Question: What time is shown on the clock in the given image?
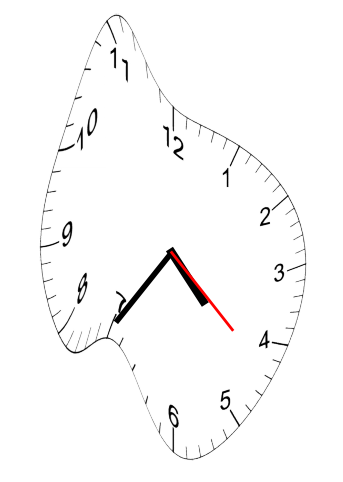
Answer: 04:35:22